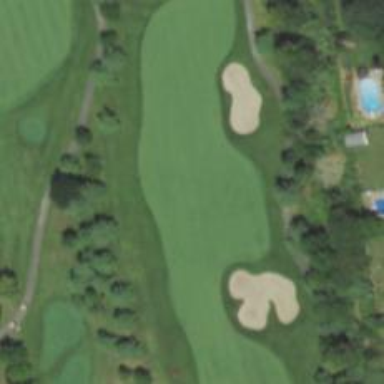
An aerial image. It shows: Golf hole.